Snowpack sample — Loveland Pass, Silver Plume, Colorado, USA (12/14/25, 10:50 AM MST)
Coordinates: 39.664, -105.882
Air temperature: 36 °F
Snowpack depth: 67 cm
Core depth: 10 cm
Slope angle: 6°, slope face: 326°
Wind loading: low
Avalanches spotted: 0
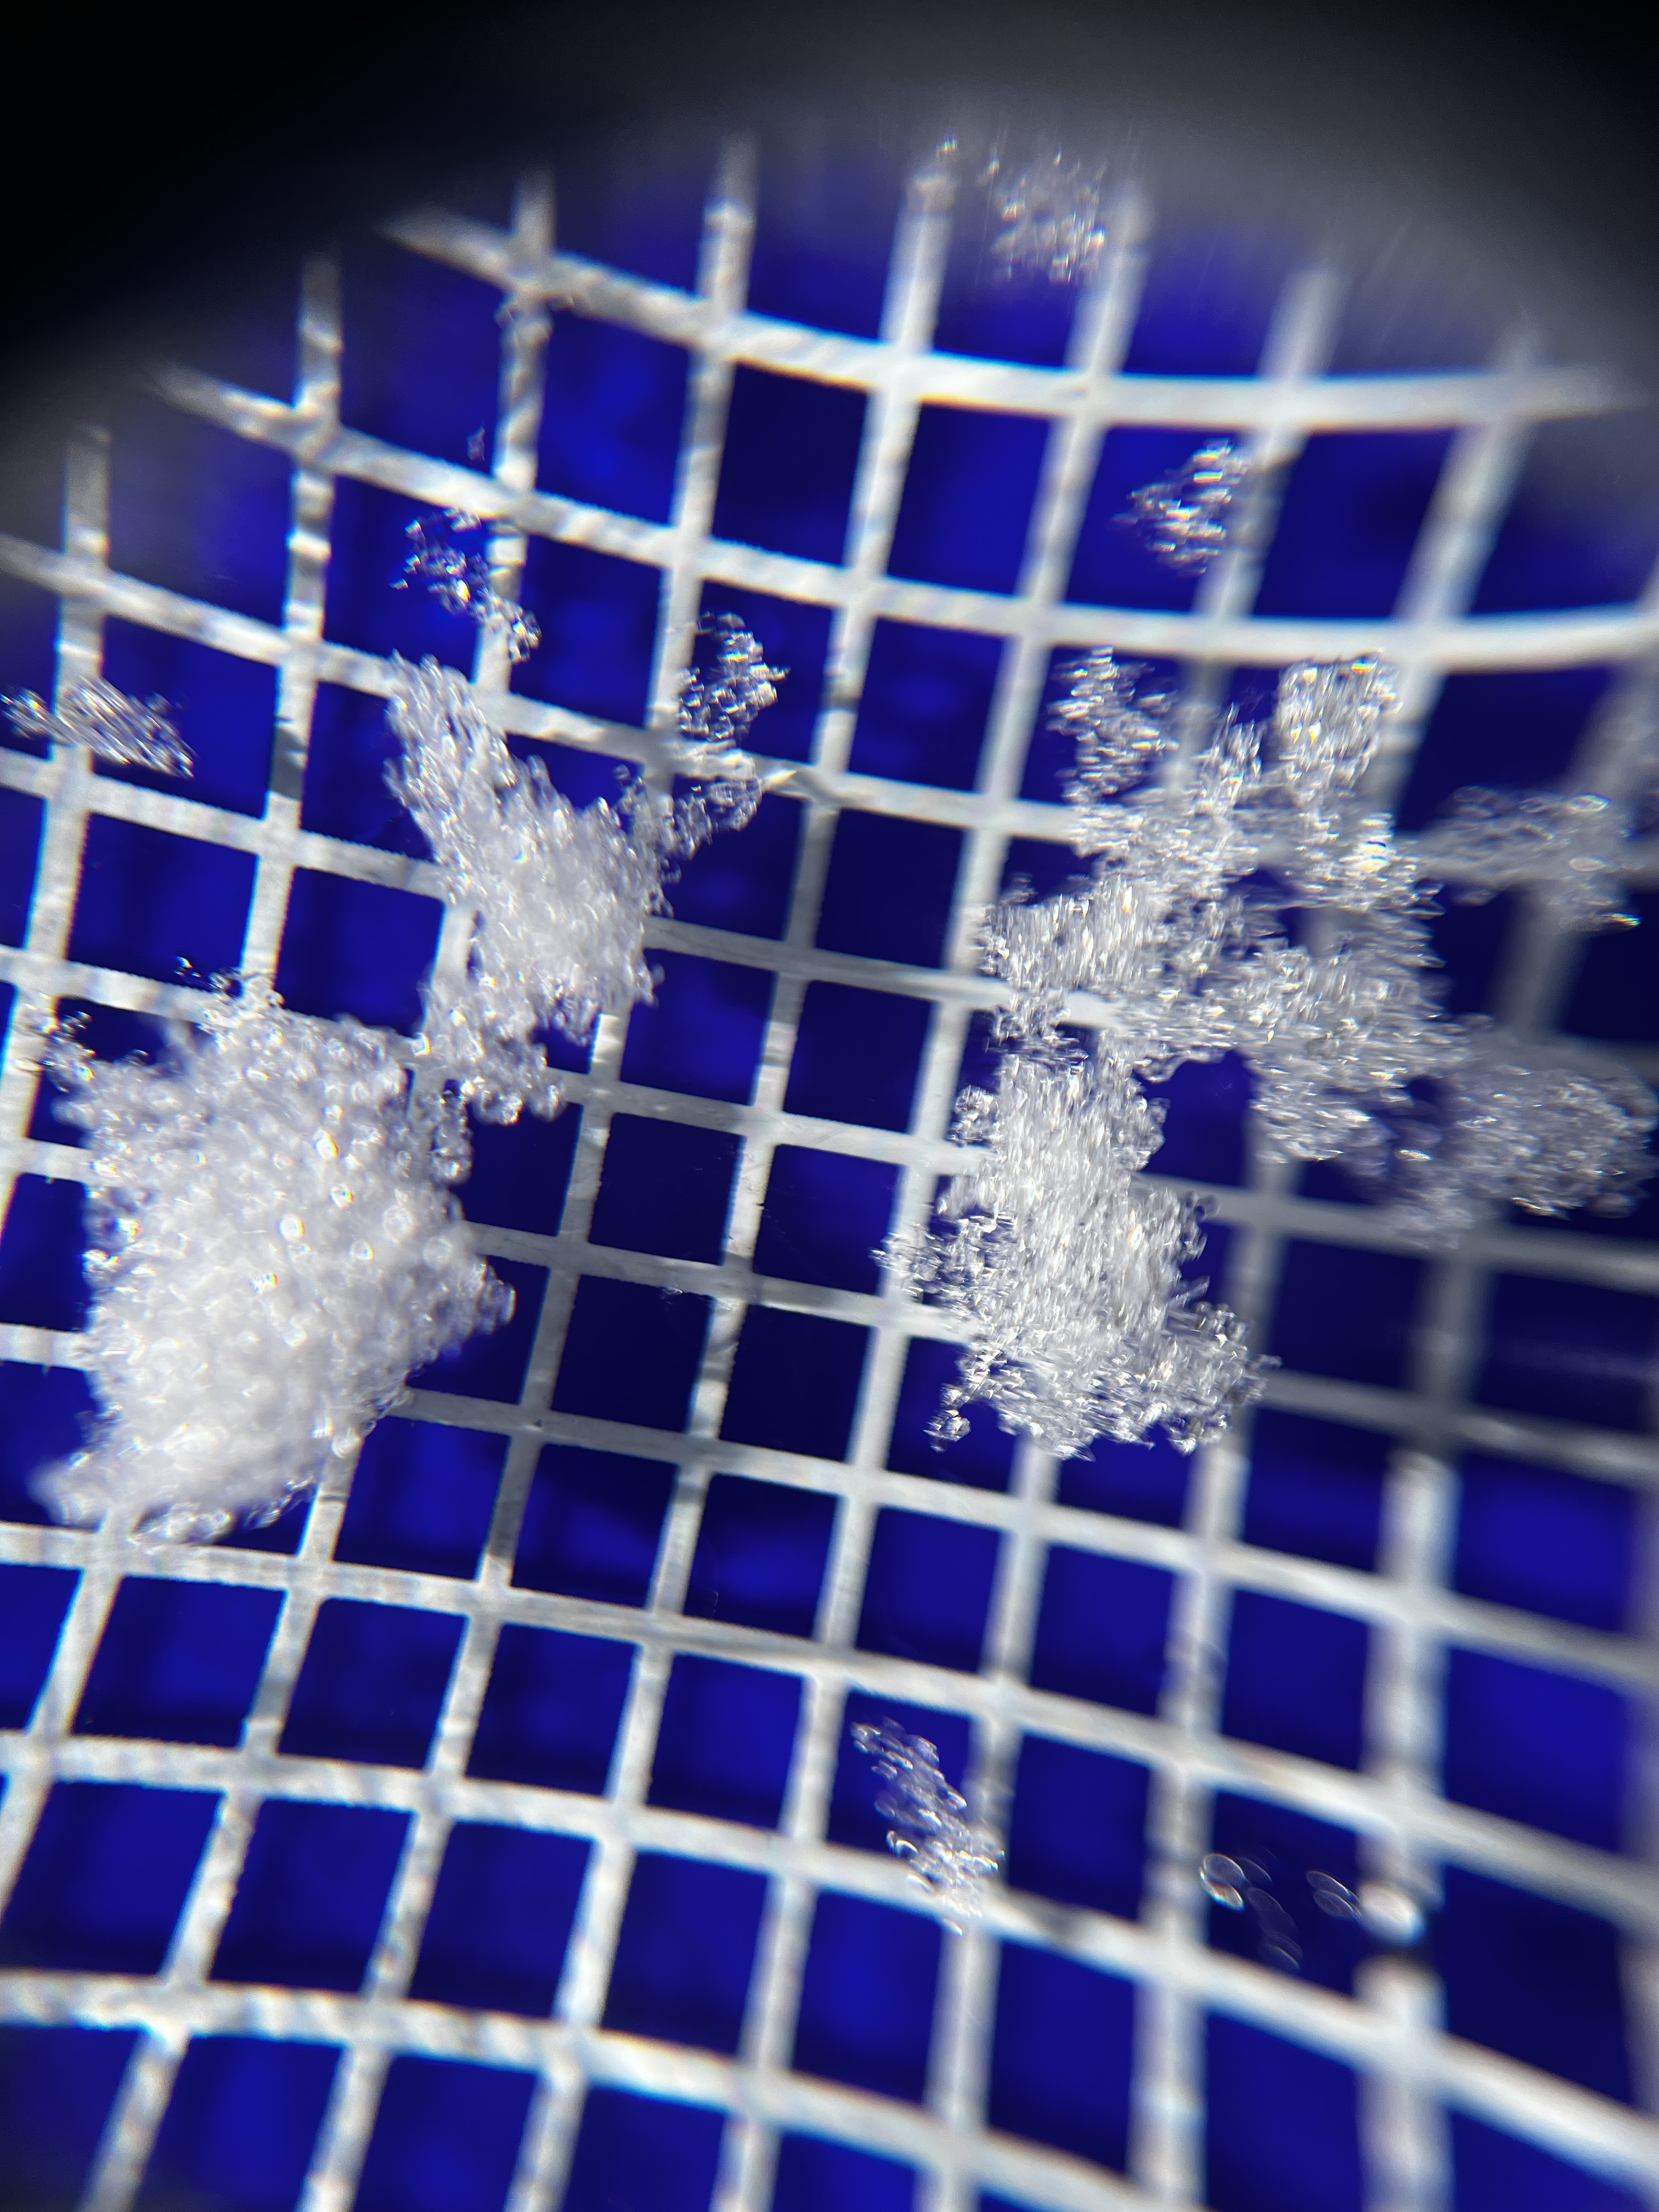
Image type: magnified_profile
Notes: No avalanches spotted, very late start to the season with minimal snowpack